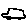
Label: car